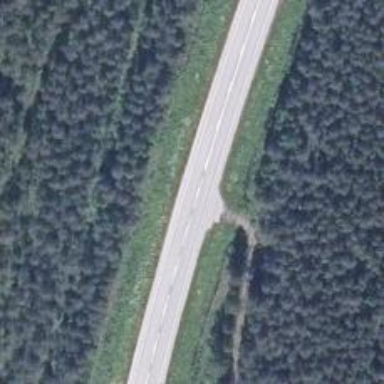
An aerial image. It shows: Asphalt road designated as trunk highway.